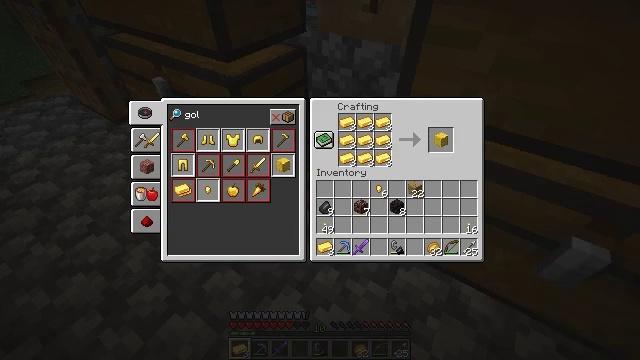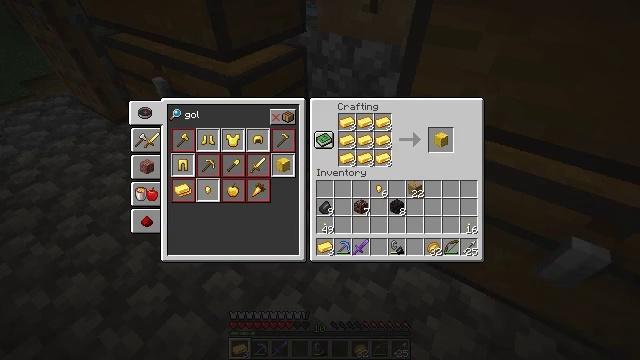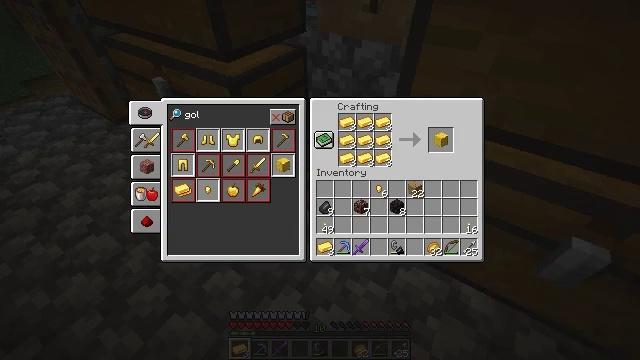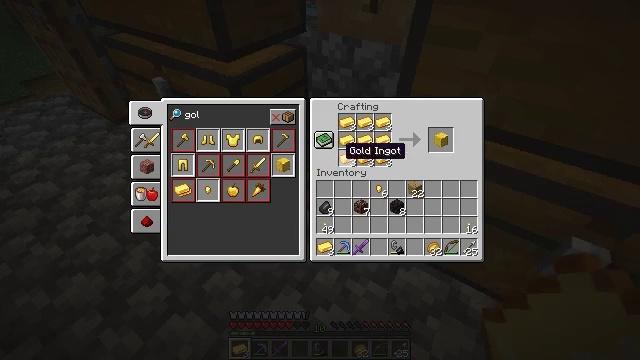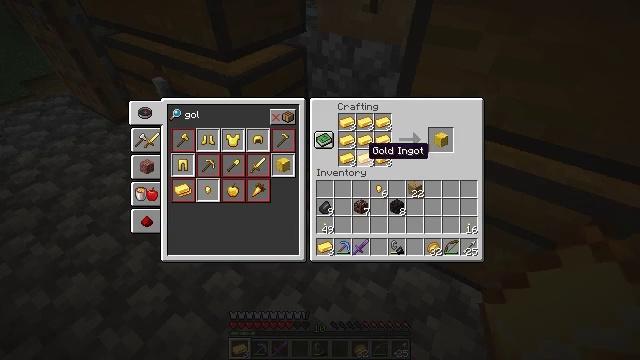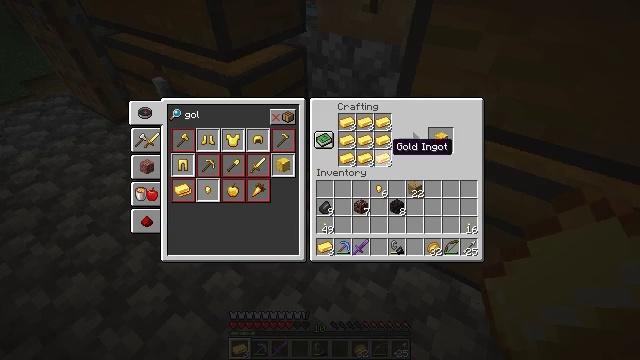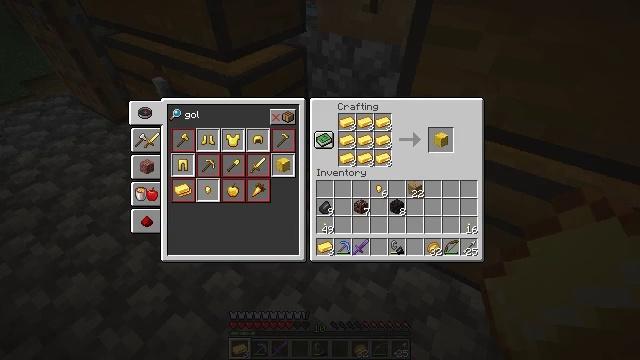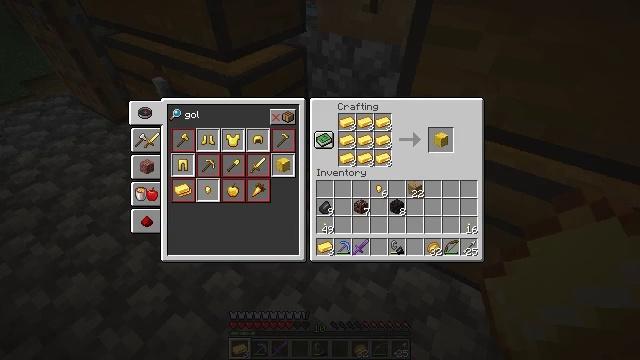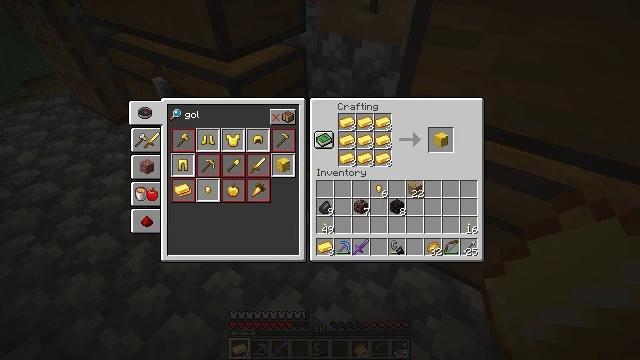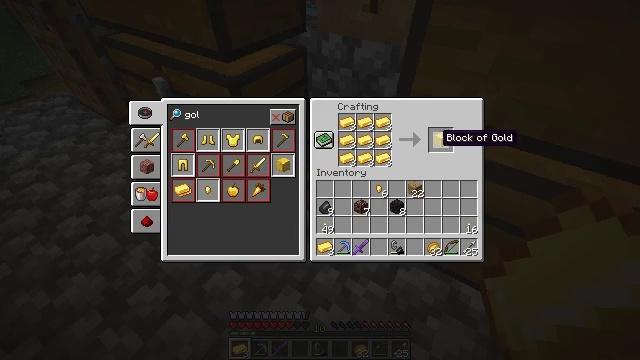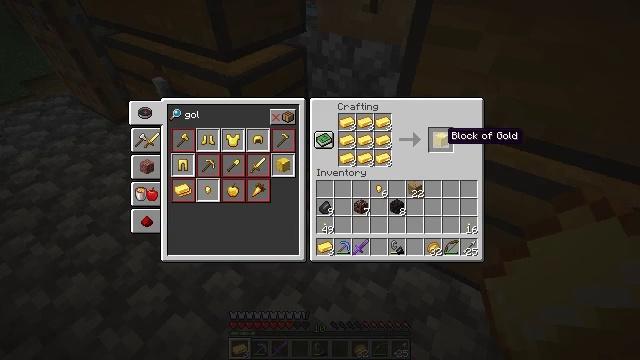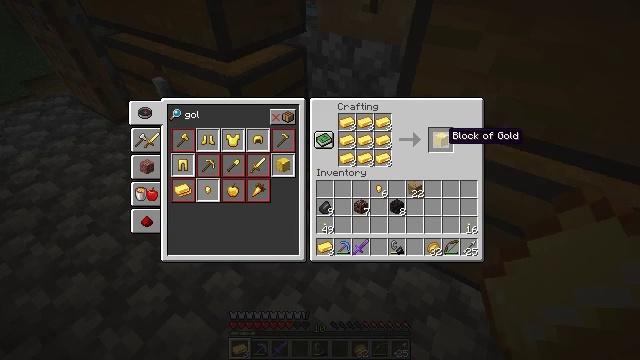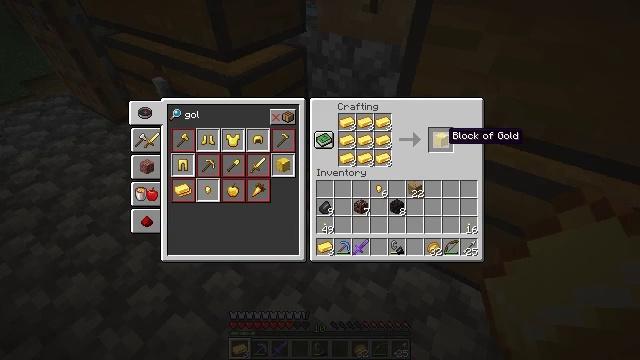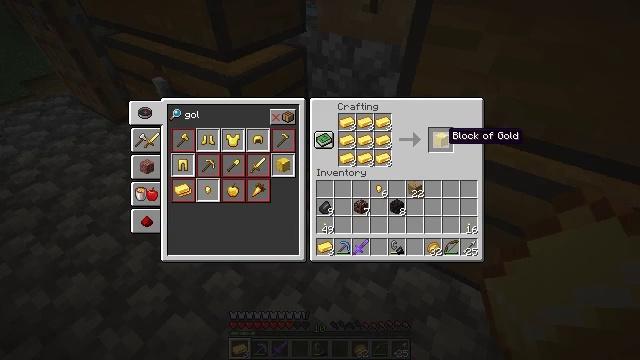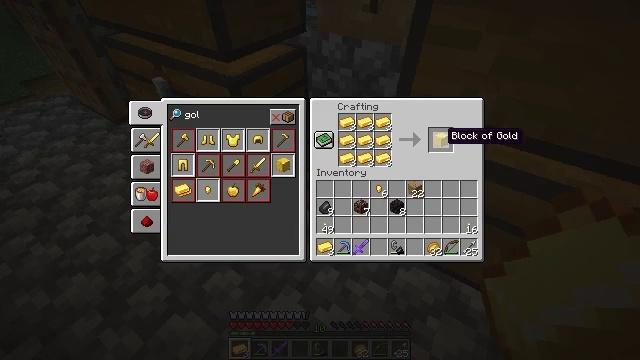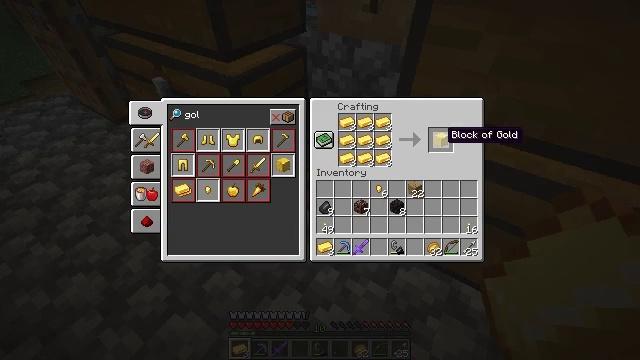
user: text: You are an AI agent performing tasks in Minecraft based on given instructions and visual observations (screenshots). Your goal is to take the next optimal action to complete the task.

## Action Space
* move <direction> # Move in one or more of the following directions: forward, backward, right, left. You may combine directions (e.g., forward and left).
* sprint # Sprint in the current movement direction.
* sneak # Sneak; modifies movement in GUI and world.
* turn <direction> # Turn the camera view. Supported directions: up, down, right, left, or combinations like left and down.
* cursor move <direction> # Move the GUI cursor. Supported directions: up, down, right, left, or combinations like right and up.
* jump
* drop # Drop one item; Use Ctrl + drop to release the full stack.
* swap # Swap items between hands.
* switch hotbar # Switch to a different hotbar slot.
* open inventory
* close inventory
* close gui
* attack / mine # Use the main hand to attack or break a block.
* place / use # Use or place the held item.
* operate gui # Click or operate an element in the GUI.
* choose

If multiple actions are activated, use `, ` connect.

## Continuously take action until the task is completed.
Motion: motion action
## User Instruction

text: Craft a gold block.
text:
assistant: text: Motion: sneak, cursor move right
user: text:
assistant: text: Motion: sneak, cursor move right
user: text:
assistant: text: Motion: cursor move right
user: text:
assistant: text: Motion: cursor move right
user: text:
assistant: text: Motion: cursor move right
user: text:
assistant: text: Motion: cursor move right
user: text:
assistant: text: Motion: cursor move right
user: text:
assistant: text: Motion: cursor move right
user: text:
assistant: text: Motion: sneak, cursor move right
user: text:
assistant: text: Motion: sneak
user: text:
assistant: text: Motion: sneak
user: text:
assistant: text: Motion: sneak
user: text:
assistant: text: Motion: sneak
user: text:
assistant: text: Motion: sneak
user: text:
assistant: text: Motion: sneak
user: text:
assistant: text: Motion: sneak, operate gui
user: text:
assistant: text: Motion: sneak, operate gui
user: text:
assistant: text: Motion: sneak, operate gui
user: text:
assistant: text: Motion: sneak
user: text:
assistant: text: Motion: sneak
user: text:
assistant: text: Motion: sneak